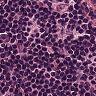
Metastatic tissue present: no